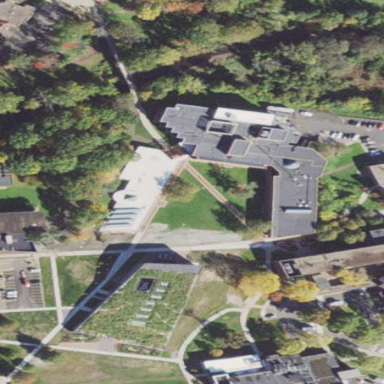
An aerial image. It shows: University building.